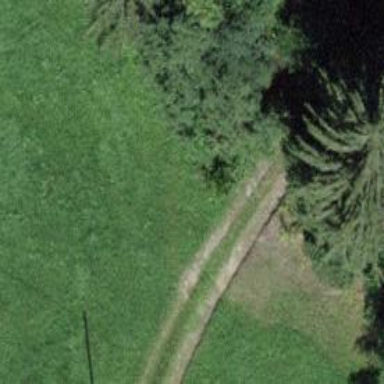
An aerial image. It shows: Unpaved track with tracktype grade4.